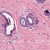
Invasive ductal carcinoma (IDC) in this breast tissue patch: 0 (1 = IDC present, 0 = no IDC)